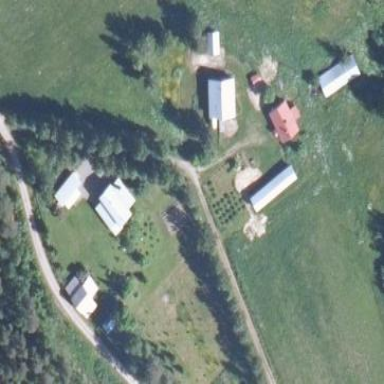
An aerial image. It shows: Farmyard area.